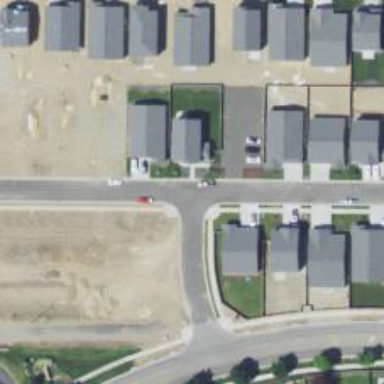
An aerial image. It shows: Residential road with asphalt surface. There is sidewalk on the left side.